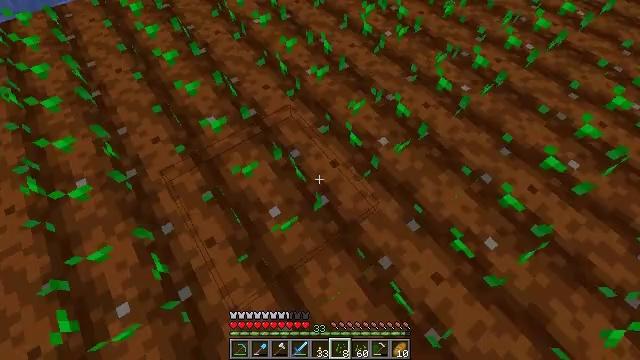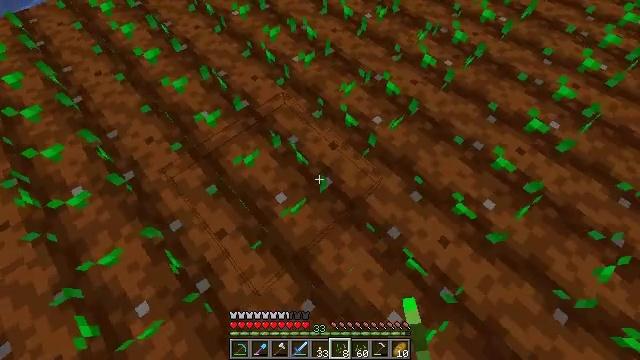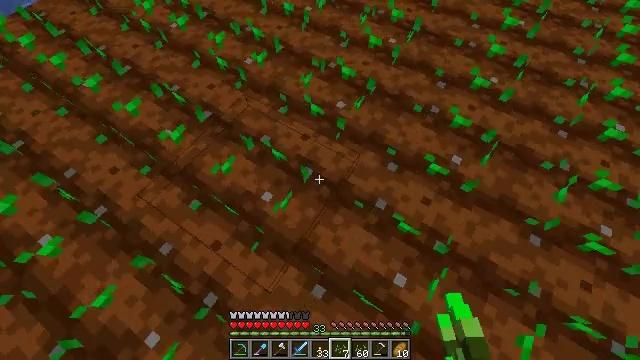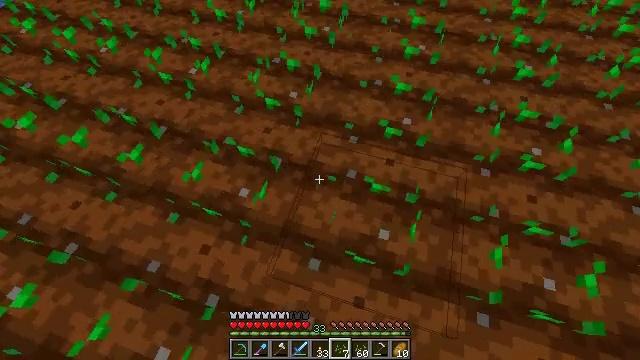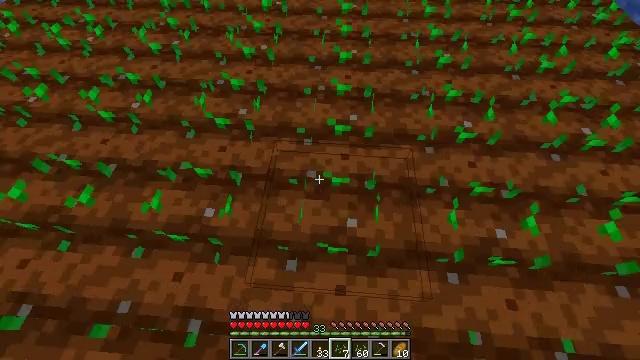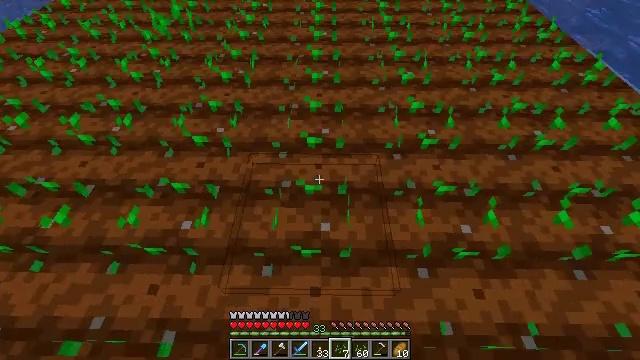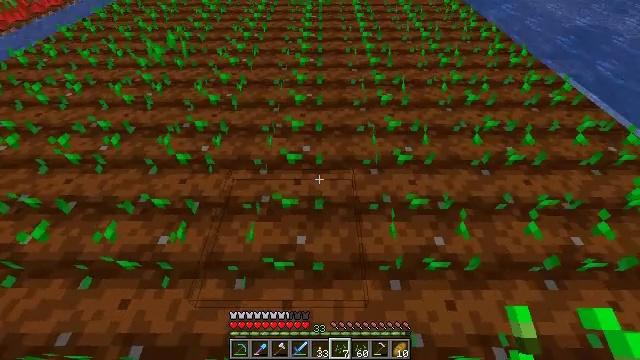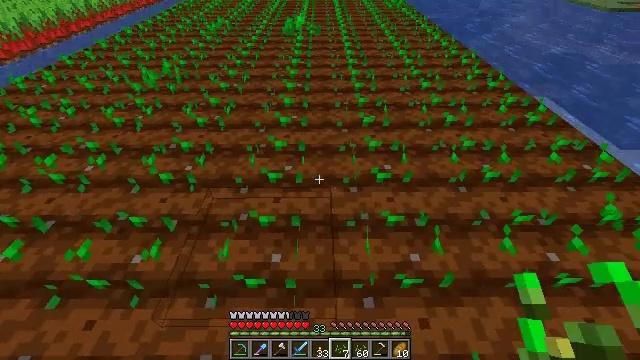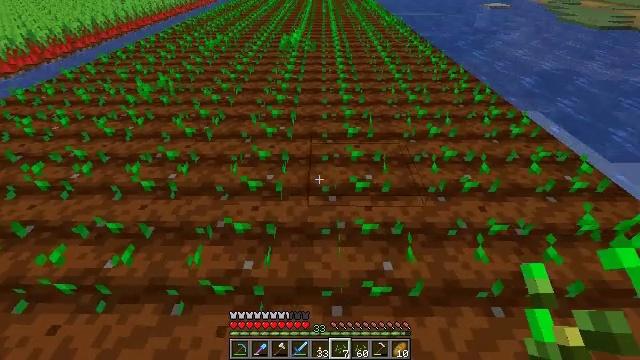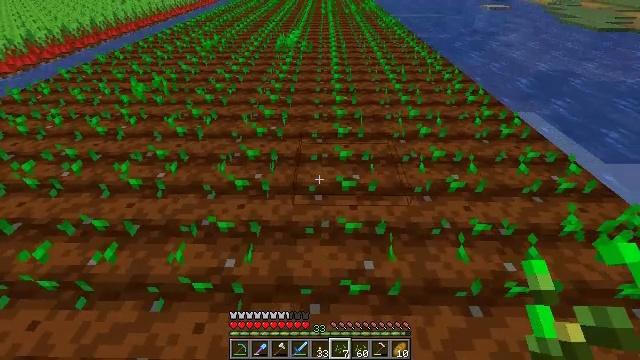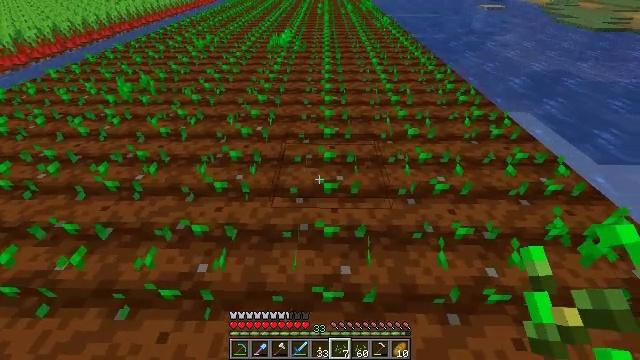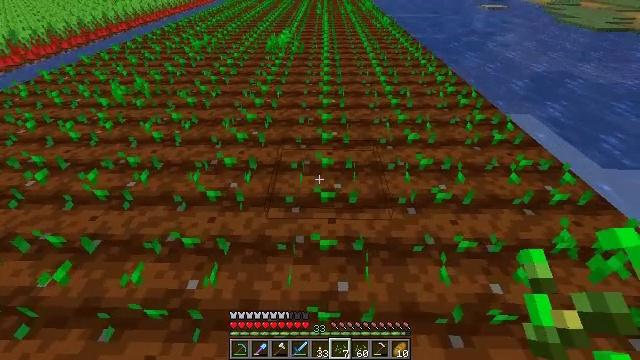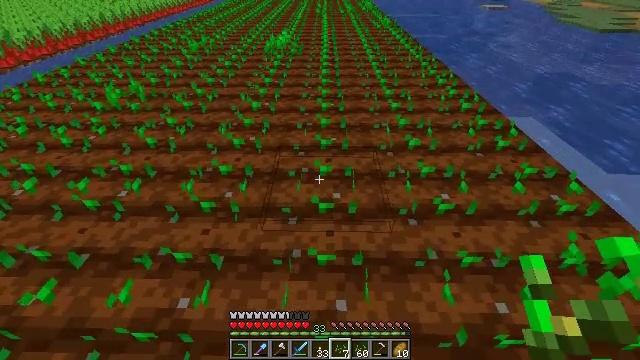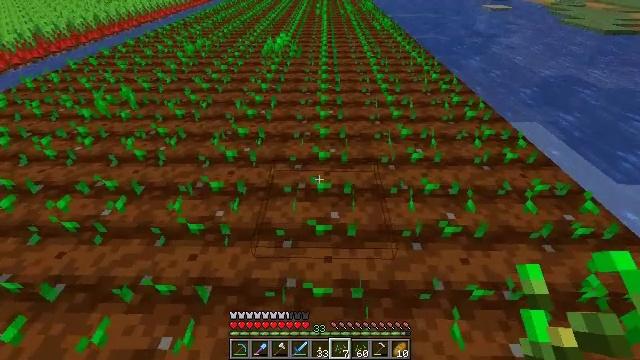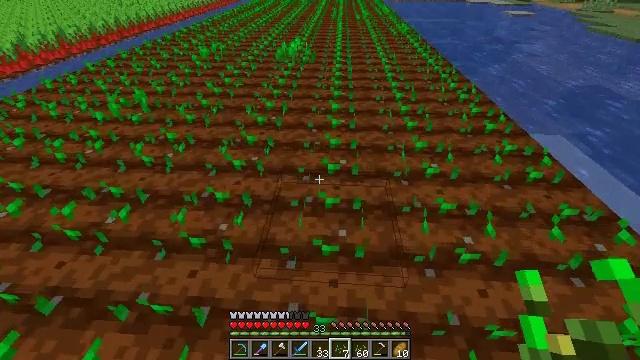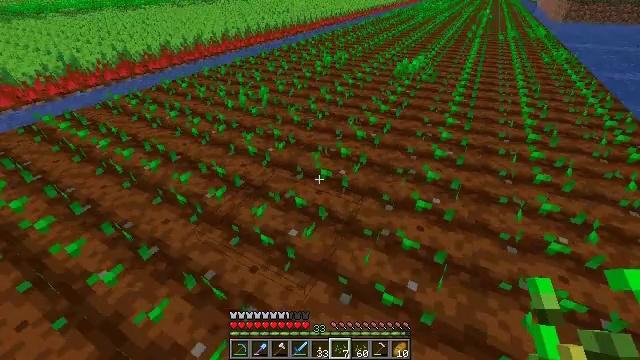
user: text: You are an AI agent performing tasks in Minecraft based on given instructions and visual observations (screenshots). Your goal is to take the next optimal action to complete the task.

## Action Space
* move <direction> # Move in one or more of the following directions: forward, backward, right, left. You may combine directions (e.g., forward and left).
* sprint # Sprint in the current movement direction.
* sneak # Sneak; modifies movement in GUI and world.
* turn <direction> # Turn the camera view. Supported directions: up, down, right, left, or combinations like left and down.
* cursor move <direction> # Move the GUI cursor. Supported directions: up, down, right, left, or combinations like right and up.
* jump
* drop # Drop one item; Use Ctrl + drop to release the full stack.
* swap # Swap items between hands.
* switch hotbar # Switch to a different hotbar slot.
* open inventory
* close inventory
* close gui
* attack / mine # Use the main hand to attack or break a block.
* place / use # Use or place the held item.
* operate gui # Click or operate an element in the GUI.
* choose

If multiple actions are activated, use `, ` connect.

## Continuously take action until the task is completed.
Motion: motion action
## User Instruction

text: Harvest the mature beetroots.
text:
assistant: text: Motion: move back and move left, turn right and down, use / place
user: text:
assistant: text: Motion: move back and move left, turn right, use / place
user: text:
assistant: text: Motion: move back and move right, turn right, use / place
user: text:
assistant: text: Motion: move back and move right, turn right and up, use / place
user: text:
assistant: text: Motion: move right, turn right and up, use / place
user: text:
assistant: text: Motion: move right, turn up, use / place
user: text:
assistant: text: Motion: move right, turn up, use / place
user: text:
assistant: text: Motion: move right, turn up
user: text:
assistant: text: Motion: no_op
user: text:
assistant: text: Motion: move forward
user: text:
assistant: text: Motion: move forward
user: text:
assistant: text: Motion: move forward
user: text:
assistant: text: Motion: move forward
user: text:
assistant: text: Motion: move forward, turn left
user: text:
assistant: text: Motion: move forward, turn left and up
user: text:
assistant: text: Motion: move forward, turn left
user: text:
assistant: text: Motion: move forward, turn left and down
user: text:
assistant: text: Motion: move forward, turn left
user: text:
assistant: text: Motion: move forward, turn left
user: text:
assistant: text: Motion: move forward, turn left
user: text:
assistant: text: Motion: move forward, turn left and down
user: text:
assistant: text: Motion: turn left and down
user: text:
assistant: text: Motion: turn left and down
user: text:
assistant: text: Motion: move back, turn left and down
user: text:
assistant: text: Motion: move back
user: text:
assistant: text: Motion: move back
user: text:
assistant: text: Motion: move back, turn left and down
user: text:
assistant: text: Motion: move back, turn left and down
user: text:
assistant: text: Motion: move back, turn left
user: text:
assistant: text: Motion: move back, turn left and up